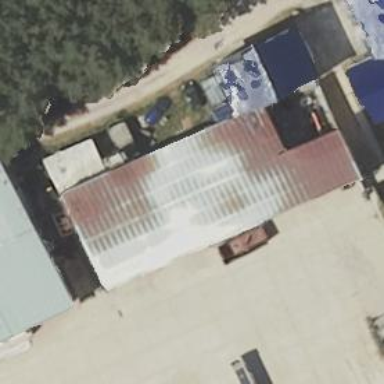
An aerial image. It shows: Industrial building.